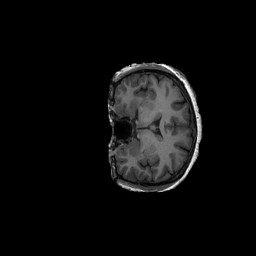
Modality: T1w
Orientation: coronal
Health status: ill
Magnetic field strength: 3 T